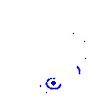
Particle: electron